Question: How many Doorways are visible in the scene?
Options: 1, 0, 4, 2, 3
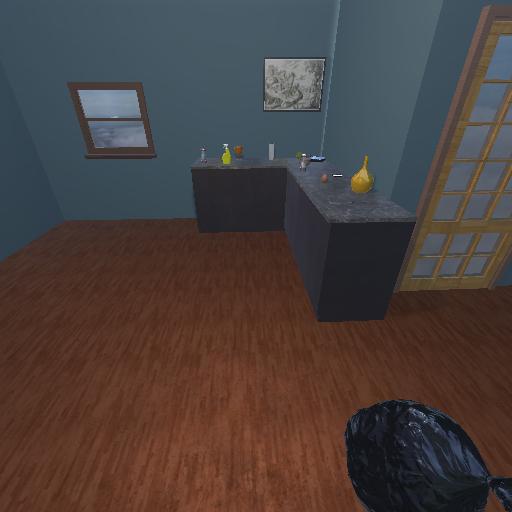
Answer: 1